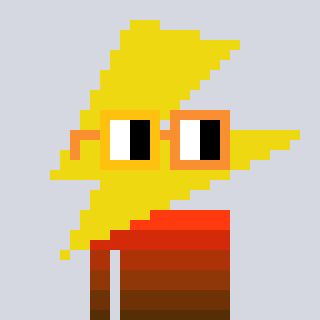
a pixel art character with square yellow and orange glasses, a lightning bolt-shaped head and a yellow-colored body on a cool background